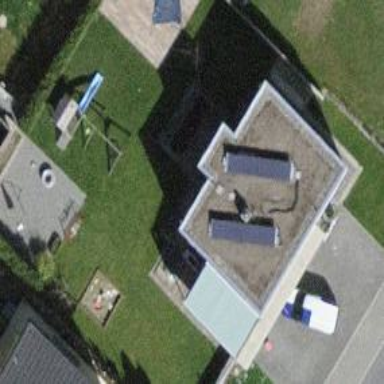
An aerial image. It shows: Solar power generator utilizing photovoltaic technology with solar photovoltaic panels.